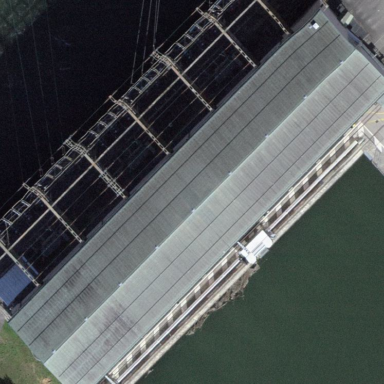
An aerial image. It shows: Building which is power plant.